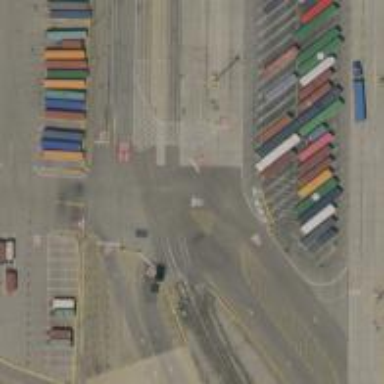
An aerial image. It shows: Railway yard.